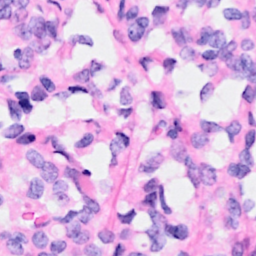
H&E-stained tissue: Breast